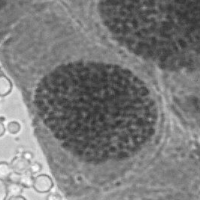
Label: prophase